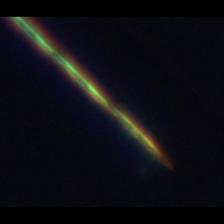
Taxon: Psuedo-nitzschia
Group: Diatoms